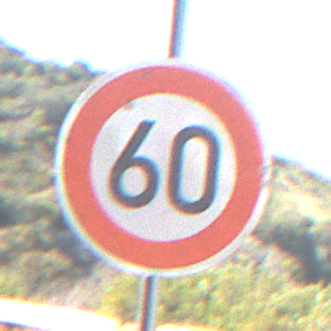
Verkehrszeichen: Geschwindigkeit60
Umgebung: Outdoor, Nature
Tageszeit: MorningAfternoon
Wetter: Clear
Licht: Natural
Jahreszeit: NotSpecified
Kontrast: HighContrast